Question: I want to display a page of thumbnails. The thumbnails are user uploaded artwork images. Each image has a constrained width, but not a constrained height, this is to show the full image without any cropping.
I want the images to butt up against each other with no gaps in between. The number of columns is not fixed: If I expand or resize the page the images should flow into correct number of columns.
'''
float:left
'''
is ALMOST, what I want. Except when there are tall images in the page I get this gapped look:

How do I eliminate the gaps?
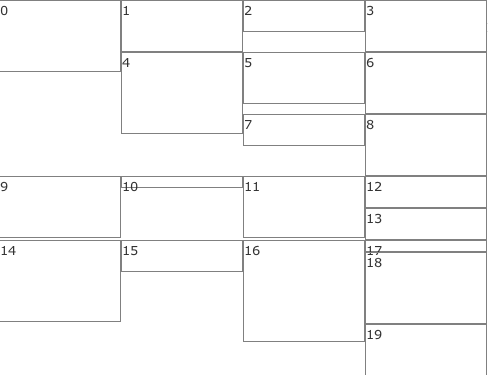
Answer: If you want to do this in css only you have to create divs for every column, and float those columns (but it messes up order of images).
Alternatively, you can use jquery plugin like <URL>.